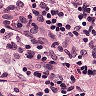
Metastatic tissue present: no